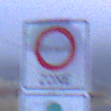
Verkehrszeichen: BeginnUmweltzone
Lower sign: FreistellungVomVerkehrsverbot3
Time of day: SunriseSunset
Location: Outdoor (Urban)
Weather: Overcast
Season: NotSpecified
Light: Natural